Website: home-depot
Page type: account-selection
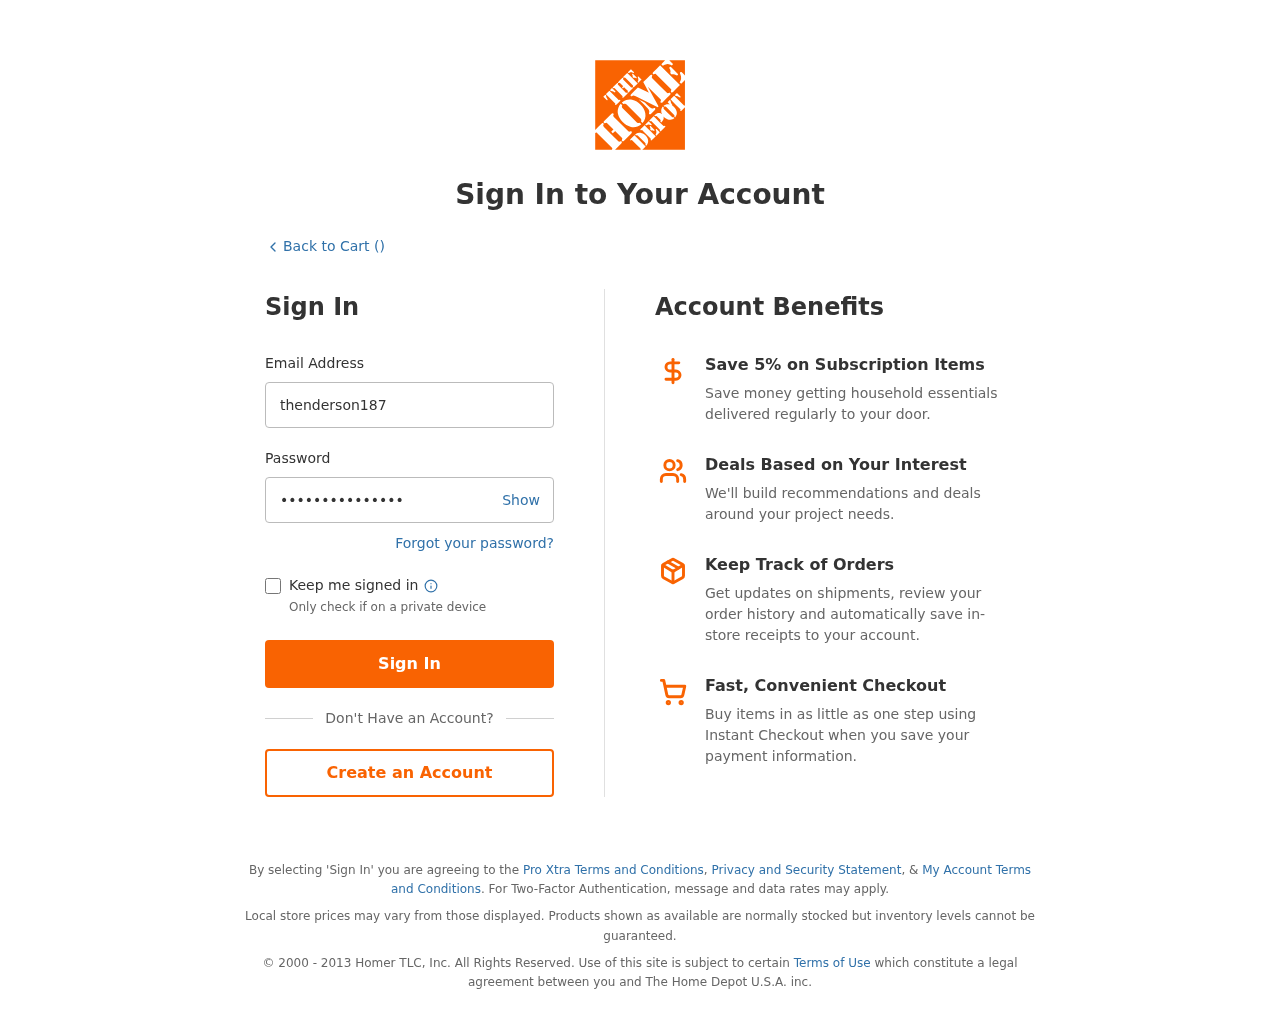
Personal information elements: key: PII_LOGIN_USERNAME
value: thenderson187